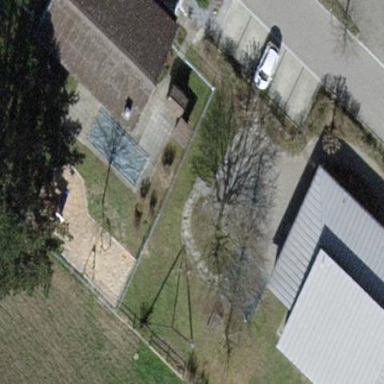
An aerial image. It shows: Kindergarten.